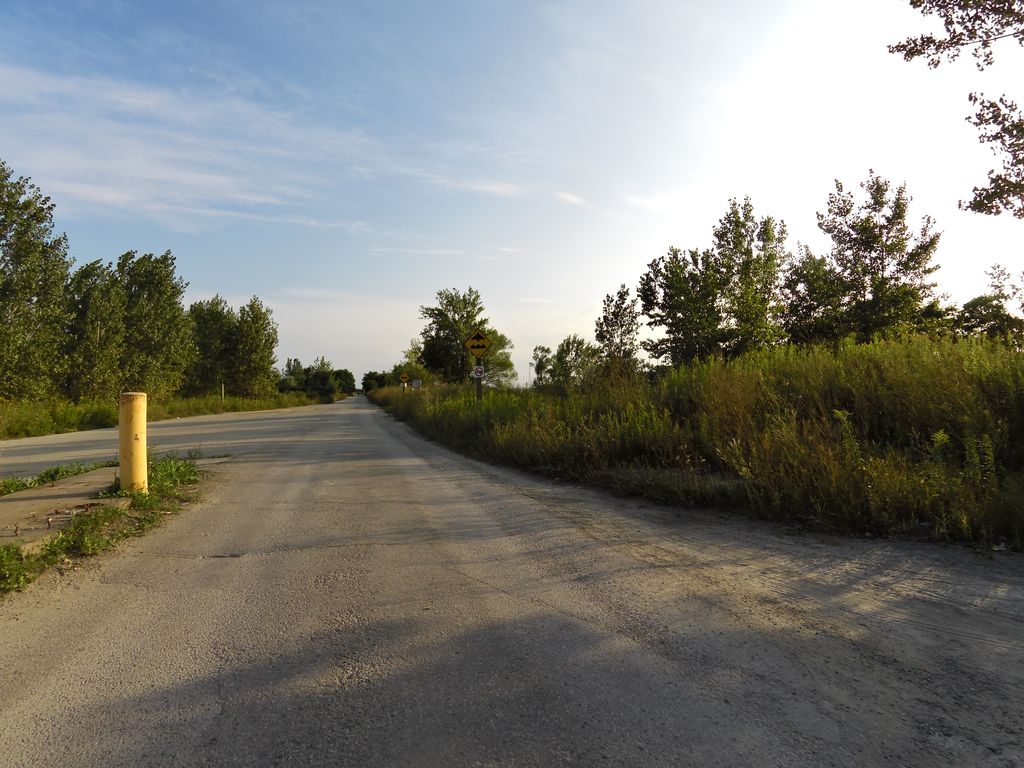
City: toronto